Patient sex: F
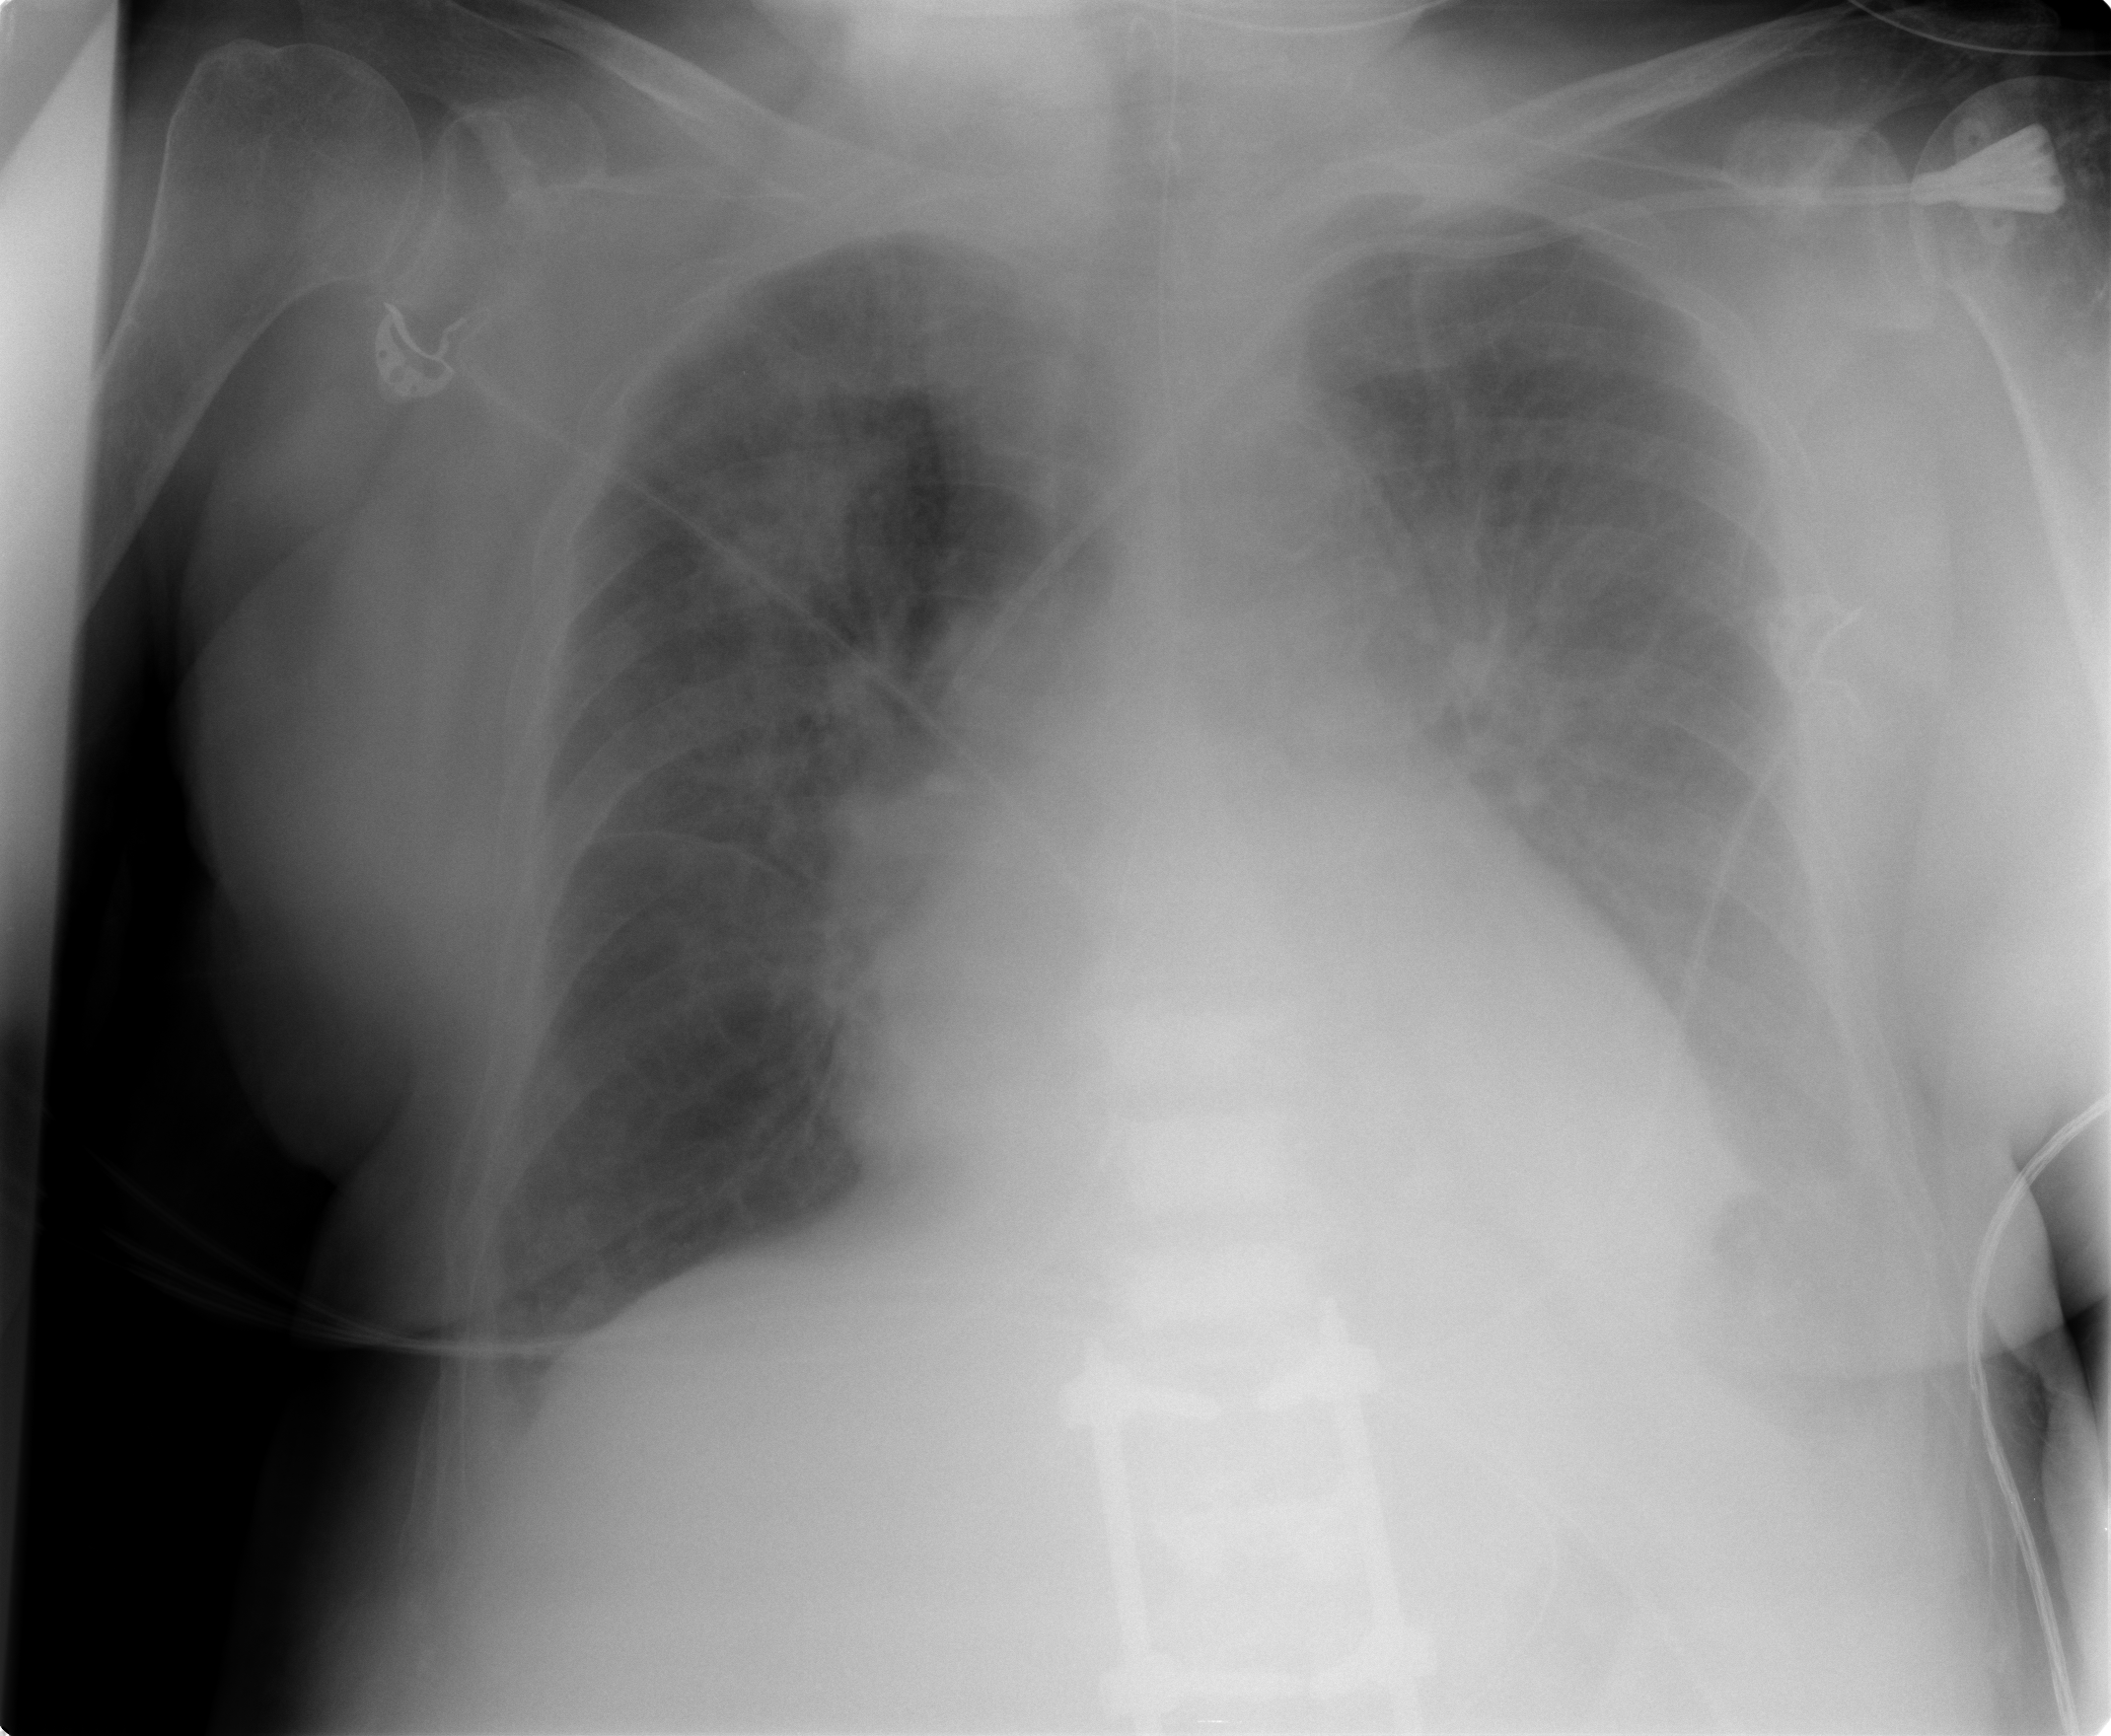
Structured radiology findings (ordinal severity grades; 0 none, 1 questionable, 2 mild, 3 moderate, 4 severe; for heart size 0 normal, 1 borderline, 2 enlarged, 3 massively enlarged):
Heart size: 2
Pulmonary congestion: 0
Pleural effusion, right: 2
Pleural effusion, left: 3
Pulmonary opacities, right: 2
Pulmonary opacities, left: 2
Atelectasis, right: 2
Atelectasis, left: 3